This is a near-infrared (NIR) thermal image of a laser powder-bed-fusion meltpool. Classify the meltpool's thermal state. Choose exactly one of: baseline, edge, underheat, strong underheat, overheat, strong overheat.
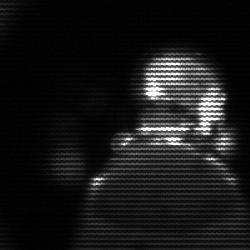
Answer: baseline